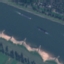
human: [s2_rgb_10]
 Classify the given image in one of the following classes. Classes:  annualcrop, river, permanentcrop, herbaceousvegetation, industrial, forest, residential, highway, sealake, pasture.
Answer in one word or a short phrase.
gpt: River